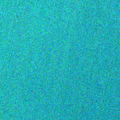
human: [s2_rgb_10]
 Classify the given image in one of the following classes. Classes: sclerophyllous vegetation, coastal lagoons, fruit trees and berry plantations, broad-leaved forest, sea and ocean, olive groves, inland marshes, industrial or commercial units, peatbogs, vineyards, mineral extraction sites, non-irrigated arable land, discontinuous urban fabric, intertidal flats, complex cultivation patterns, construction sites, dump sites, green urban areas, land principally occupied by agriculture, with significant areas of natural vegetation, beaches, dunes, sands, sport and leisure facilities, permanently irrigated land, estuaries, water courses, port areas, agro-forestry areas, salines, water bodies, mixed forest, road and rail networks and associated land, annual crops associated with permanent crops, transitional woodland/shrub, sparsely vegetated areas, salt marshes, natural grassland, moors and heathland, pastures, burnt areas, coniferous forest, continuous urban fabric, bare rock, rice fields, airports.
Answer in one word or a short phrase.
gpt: sea and ocean